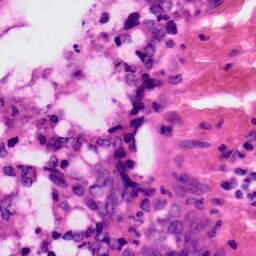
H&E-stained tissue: Colon